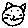
Label: cat